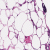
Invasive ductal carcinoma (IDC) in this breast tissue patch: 0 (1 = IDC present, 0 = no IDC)